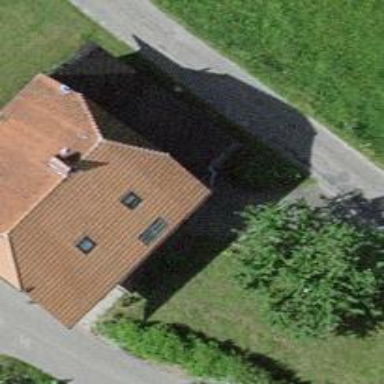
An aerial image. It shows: Simple house.